三年级 · 算术
下图中, 甲乙两数的和可能是（）。

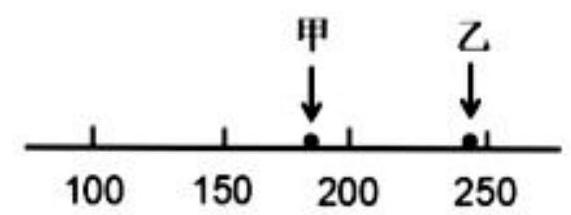
A. 400
B. 420
C. 450
D. 500
答案: B